Aerial crown-view tile of a tropical tree (Barro Colorado Island, Panama), acquired 20240716:
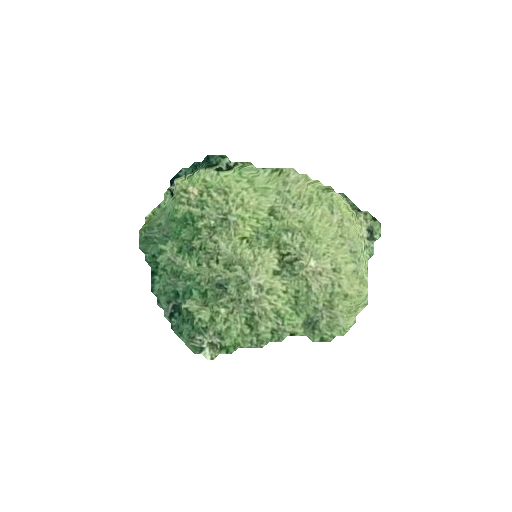
Species: Quararibea stenophylla
GBIF accepted scientific name: Quararibea stenophylla
Crown area: 55.524 m²